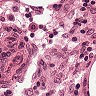
Metastatic tissue present: no